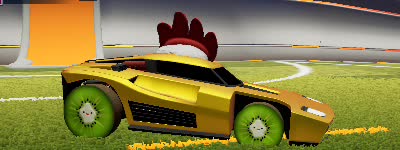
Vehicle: breakout